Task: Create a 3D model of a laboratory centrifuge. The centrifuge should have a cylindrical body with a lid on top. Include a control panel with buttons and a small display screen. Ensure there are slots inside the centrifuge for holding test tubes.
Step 58:
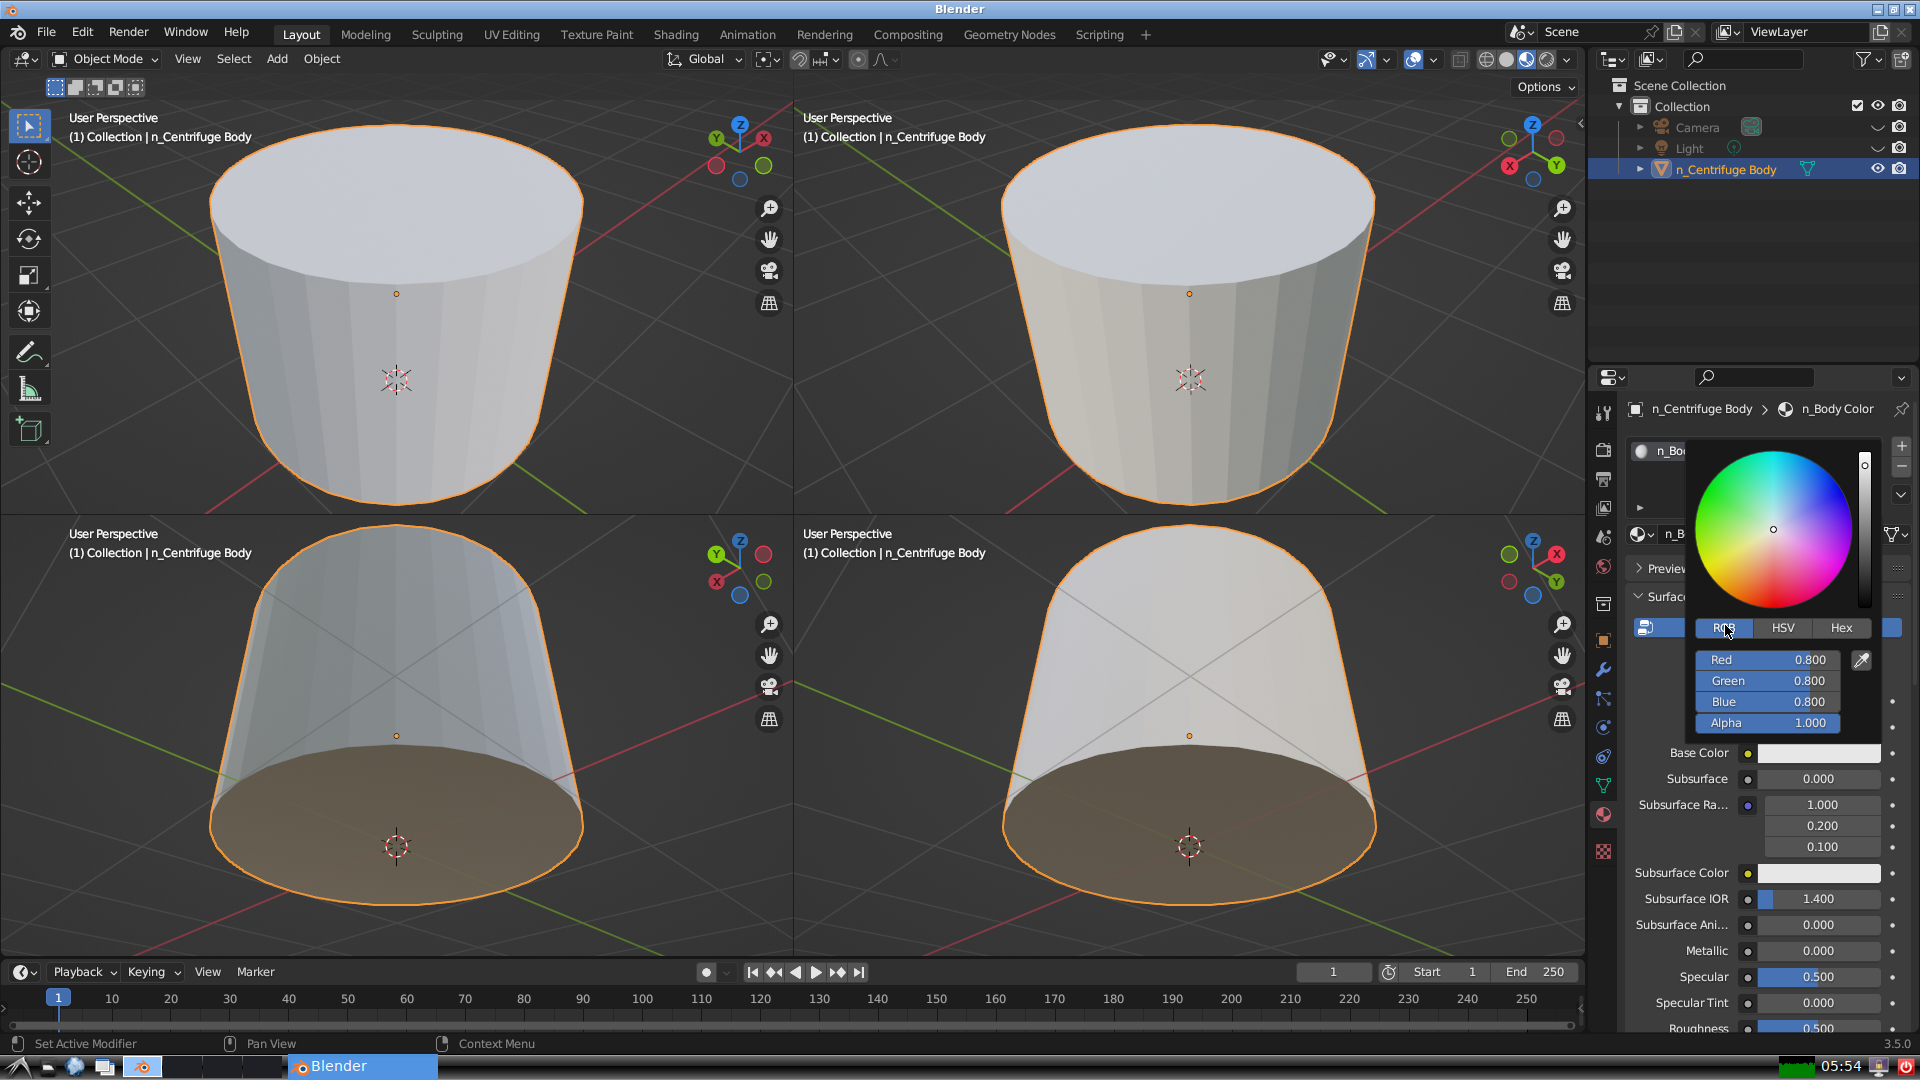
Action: {"mouse_move": [1770, 658]}